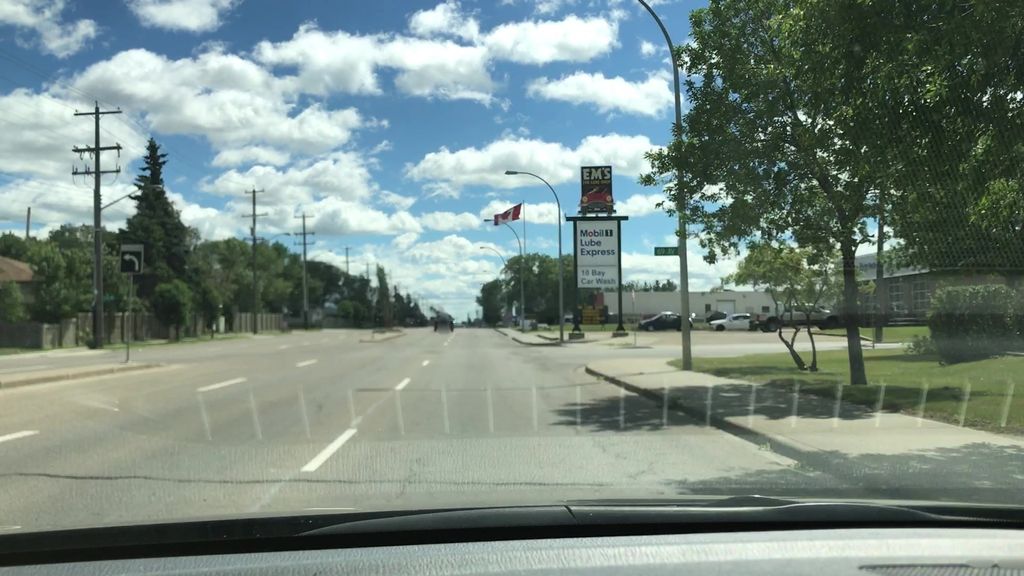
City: edmonton